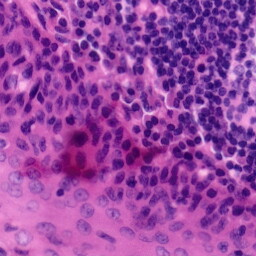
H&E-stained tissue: Tonsil